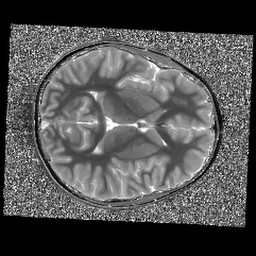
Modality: T1map
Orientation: axial
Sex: male
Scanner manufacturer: siemens
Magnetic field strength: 3 T
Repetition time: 5 s
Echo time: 0.00368 s